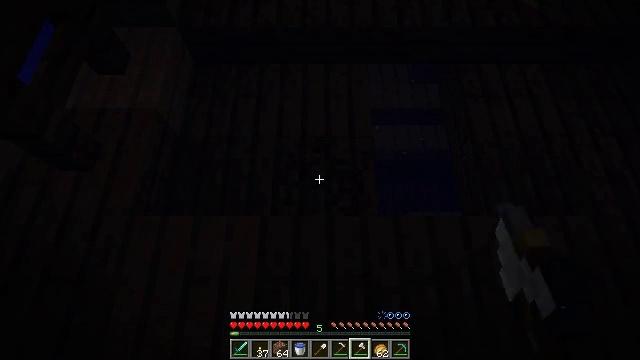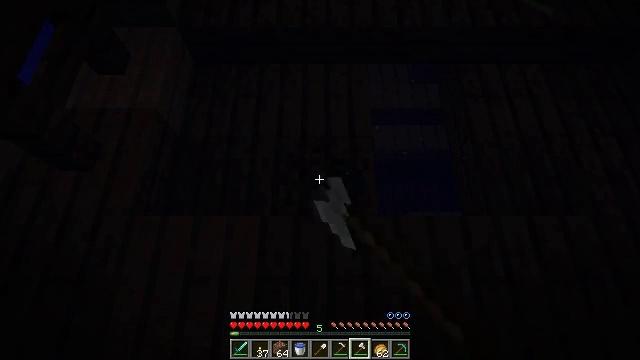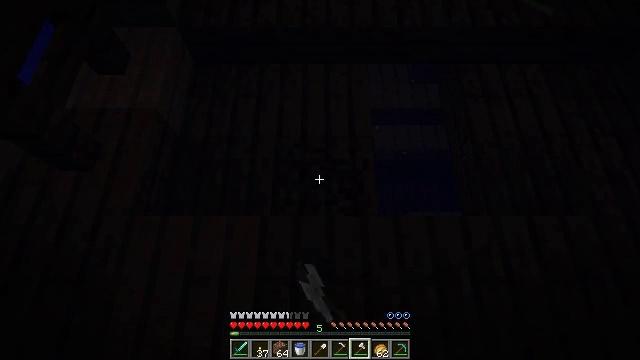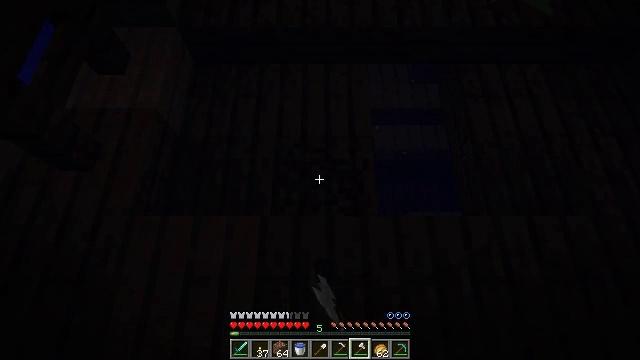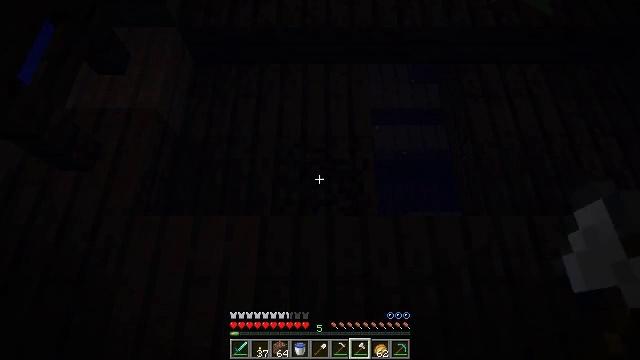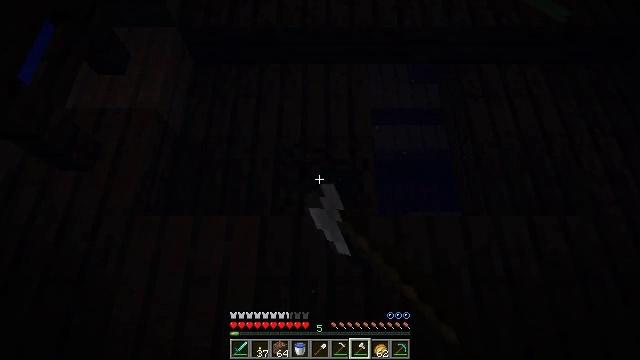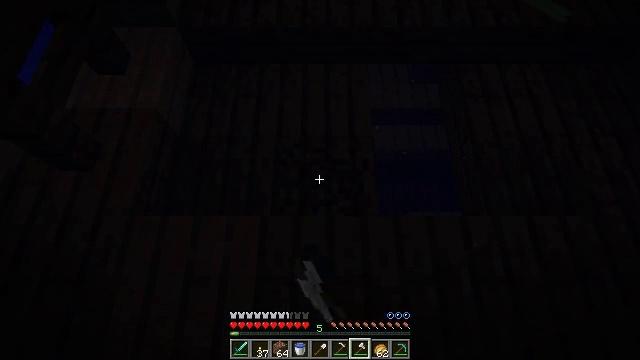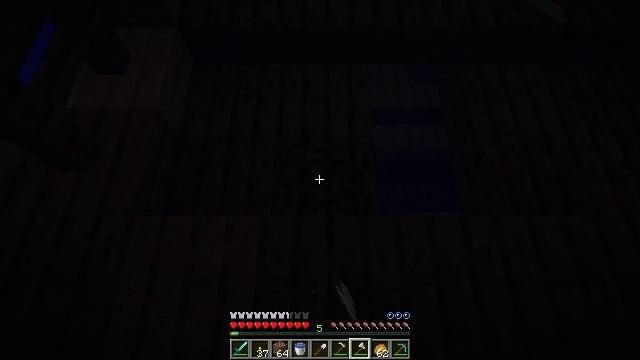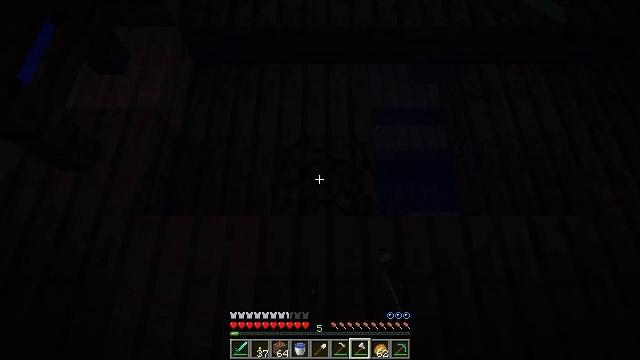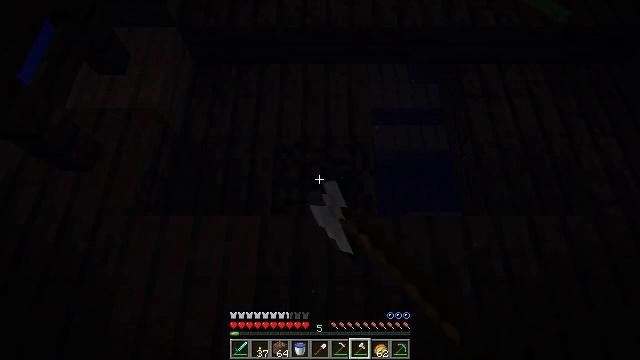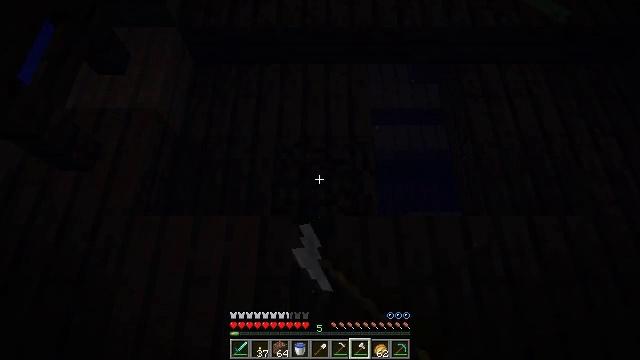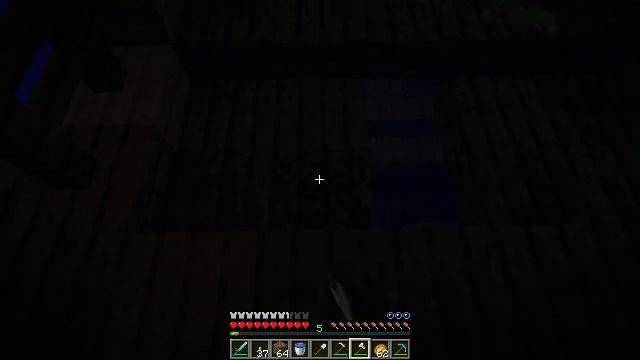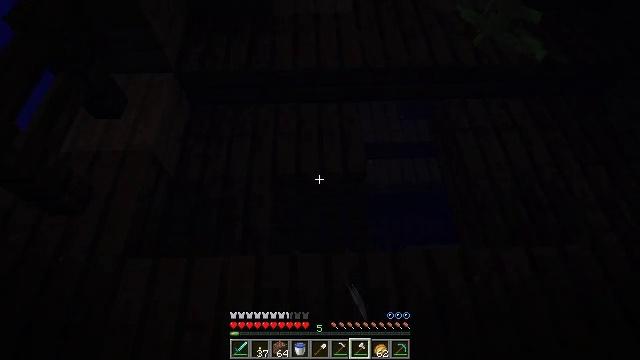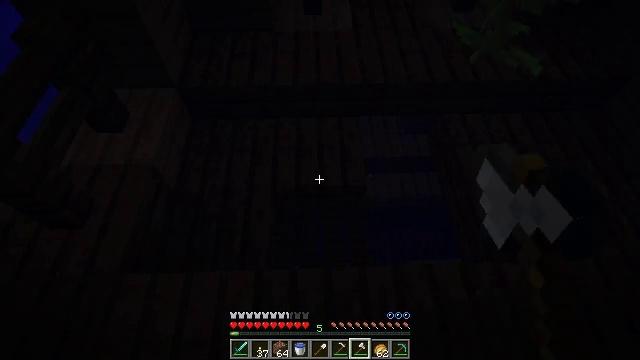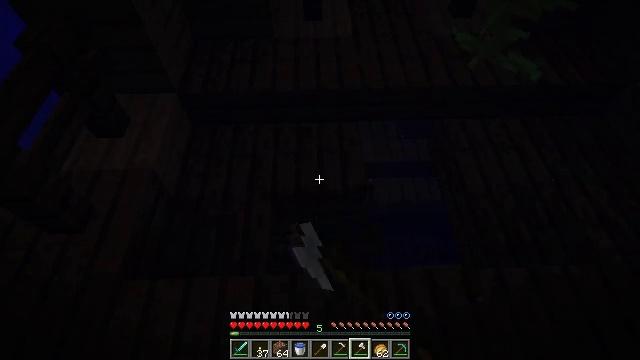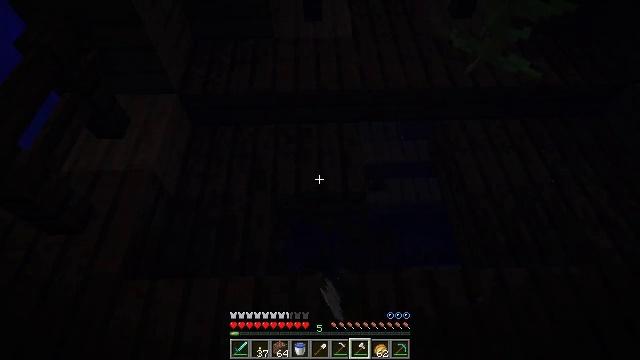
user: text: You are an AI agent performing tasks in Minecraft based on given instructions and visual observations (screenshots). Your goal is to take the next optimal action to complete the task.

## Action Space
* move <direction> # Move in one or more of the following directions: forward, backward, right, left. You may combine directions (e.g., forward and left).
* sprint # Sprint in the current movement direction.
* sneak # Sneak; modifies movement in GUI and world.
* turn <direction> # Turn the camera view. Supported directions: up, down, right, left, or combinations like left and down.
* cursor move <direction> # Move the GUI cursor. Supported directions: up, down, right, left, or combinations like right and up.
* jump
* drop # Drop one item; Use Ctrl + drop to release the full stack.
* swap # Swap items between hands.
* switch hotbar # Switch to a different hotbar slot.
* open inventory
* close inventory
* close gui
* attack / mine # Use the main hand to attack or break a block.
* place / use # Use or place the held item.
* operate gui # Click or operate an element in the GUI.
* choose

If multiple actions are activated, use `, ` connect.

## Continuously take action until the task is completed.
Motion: motion action
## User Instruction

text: Break the dark oak slab.
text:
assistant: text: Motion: sneak, attack / mine
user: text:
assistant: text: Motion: sneak, attack / mine
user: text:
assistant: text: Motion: sneak, attack / mine
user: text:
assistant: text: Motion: sneak, attack / mine
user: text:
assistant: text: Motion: sneak, attack / mine
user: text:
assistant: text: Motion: sneak, attack / mine
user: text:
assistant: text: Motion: sneak, attack / mine
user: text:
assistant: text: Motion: sneak, attack / mine
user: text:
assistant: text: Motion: sneak, attack / mine
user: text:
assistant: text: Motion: sneak, attack / mine
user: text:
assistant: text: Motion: sneak, turn right and up, attack / mine
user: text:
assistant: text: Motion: sneak, turn up, attack / mine
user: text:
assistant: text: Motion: sneak, turn up, attack / mine
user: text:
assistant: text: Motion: sneak, attack / mine
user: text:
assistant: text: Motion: sneak, attack / mine
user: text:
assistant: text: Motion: sneak, attack / mine
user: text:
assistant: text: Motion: sneak, attack / mine
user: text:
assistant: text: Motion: sneak, attack / mine
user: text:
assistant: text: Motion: sneak, attack / mine
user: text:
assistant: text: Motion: sneak, attack / mine
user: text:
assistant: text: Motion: sneak, attack / mine
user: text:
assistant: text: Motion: sneak, attack / mine
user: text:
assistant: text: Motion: sneak, attack / mine
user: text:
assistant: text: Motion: sneak, attack / mine
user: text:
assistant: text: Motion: sneak, attack / mine
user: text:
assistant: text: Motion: sneak, attack / mine
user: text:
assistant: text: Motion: sneak, attack / mine
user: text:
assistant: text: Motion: sneak, attack / mine
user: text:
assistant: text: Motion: sneak, attack / mine
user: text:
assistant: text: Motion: sneak, attack / mine